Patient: sex F, age 60
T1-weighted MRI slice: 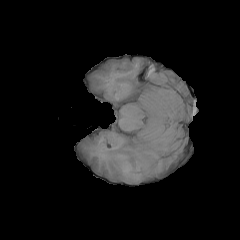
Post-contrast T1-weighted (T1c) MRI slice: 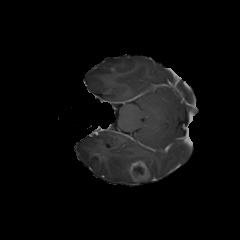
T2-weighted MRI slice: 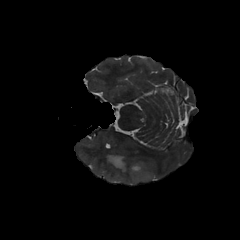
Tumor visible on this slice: yes
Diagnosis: Glioblastoma, IDH-wildtype
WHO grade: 4